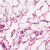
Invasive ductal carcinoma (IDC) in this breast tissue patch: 0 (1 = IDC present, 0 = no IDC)